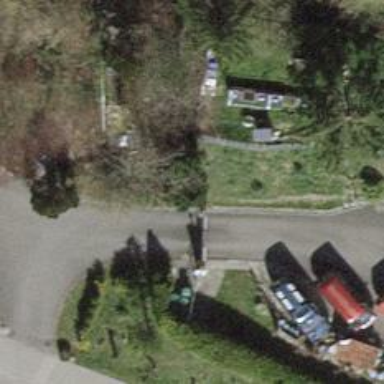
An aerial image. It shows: Gate.